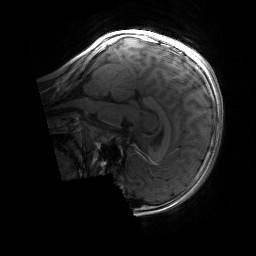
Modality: T1w
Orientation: sagittal
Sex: male
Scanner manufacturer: siemens
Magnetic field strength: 3 T
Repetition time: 1.9 s
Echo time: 0.00243 s